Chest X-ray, PA view. Patient: 85 years old, sex M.
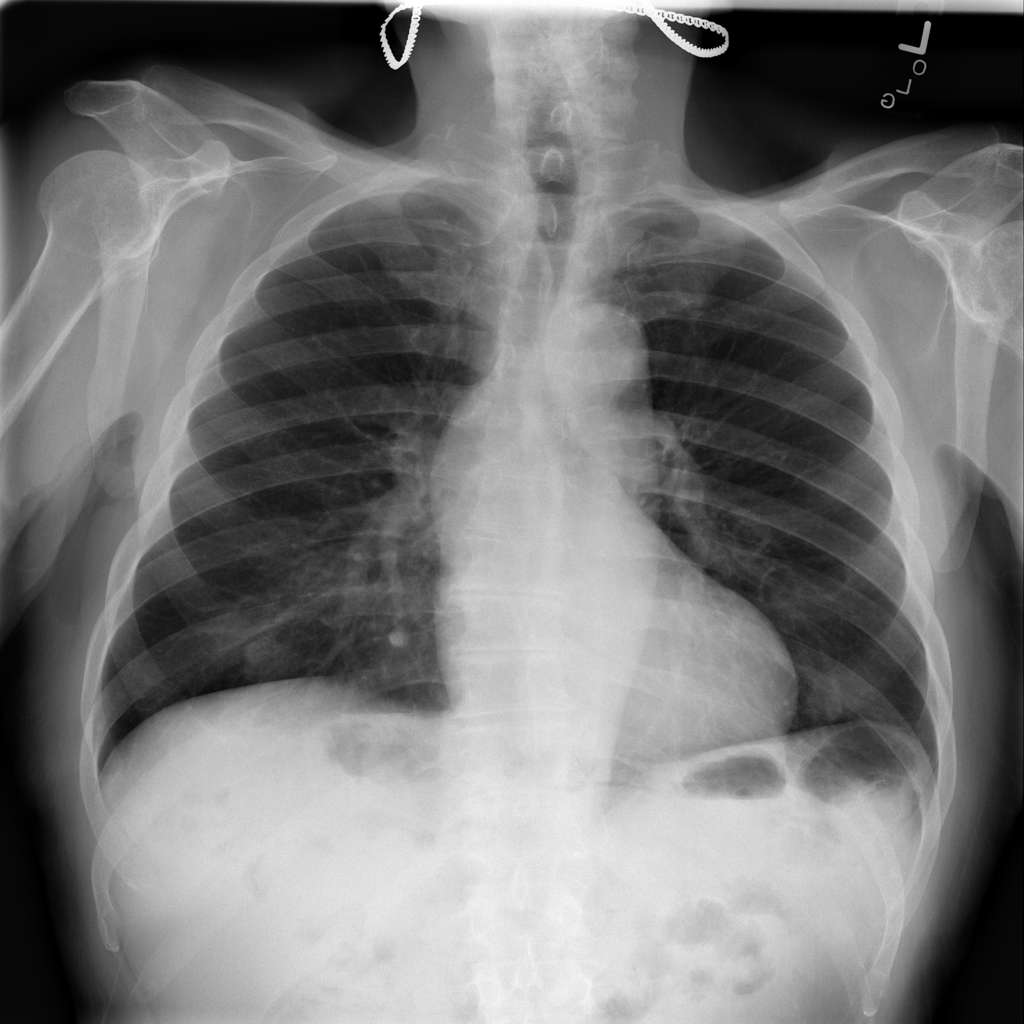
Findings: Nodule